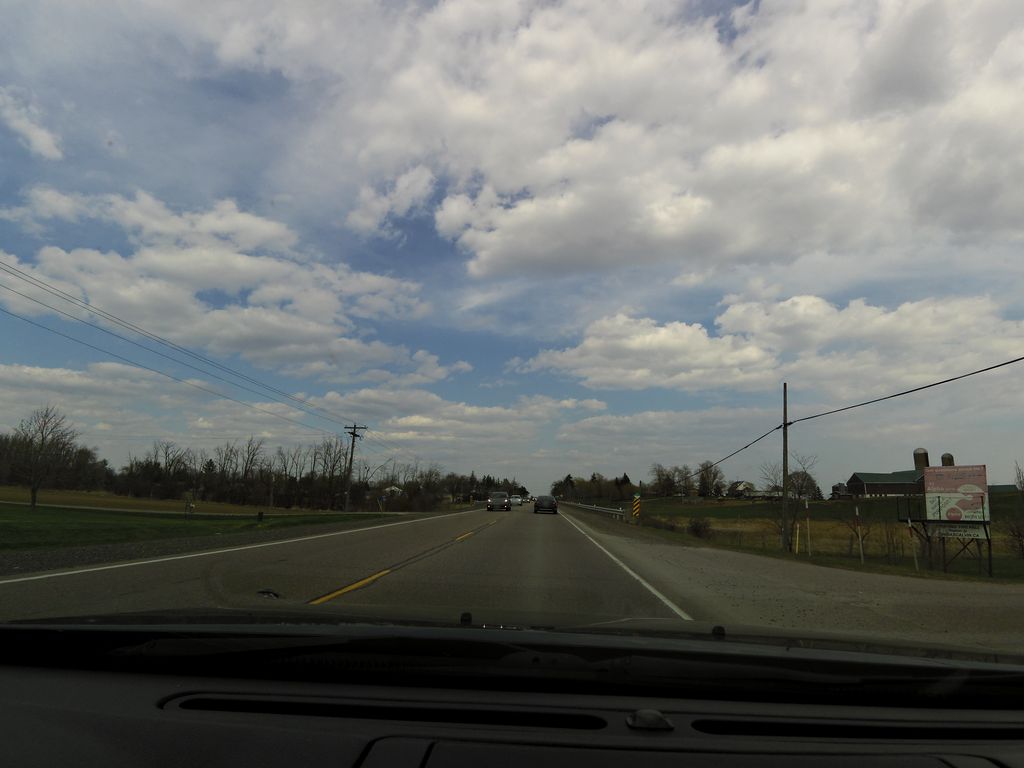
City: hamilton